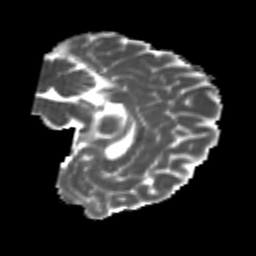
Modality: MD
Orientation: sagittal
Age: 26
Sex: female
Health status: healthy
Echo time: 0.074 s